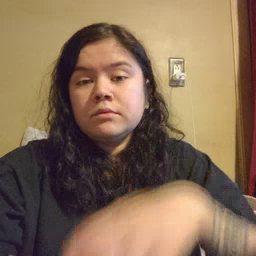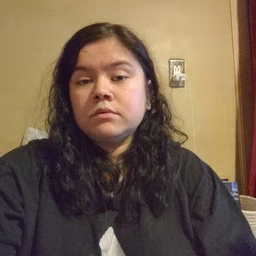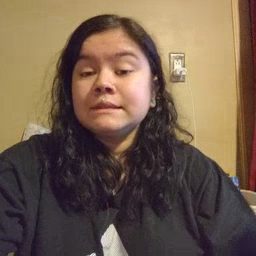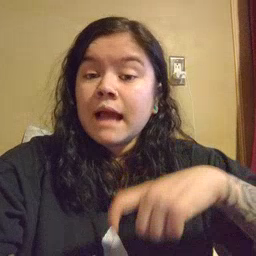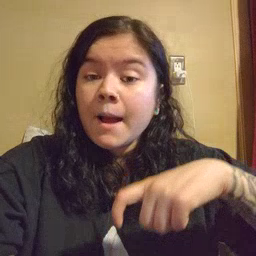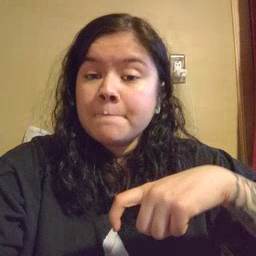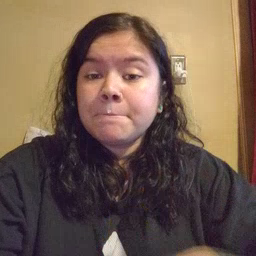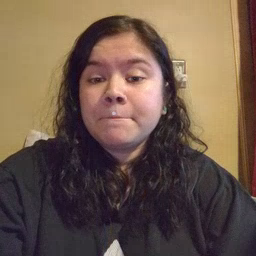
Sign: time